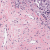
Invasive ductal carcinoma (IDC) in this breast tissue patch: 1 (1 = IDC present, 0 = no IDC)